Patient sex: M
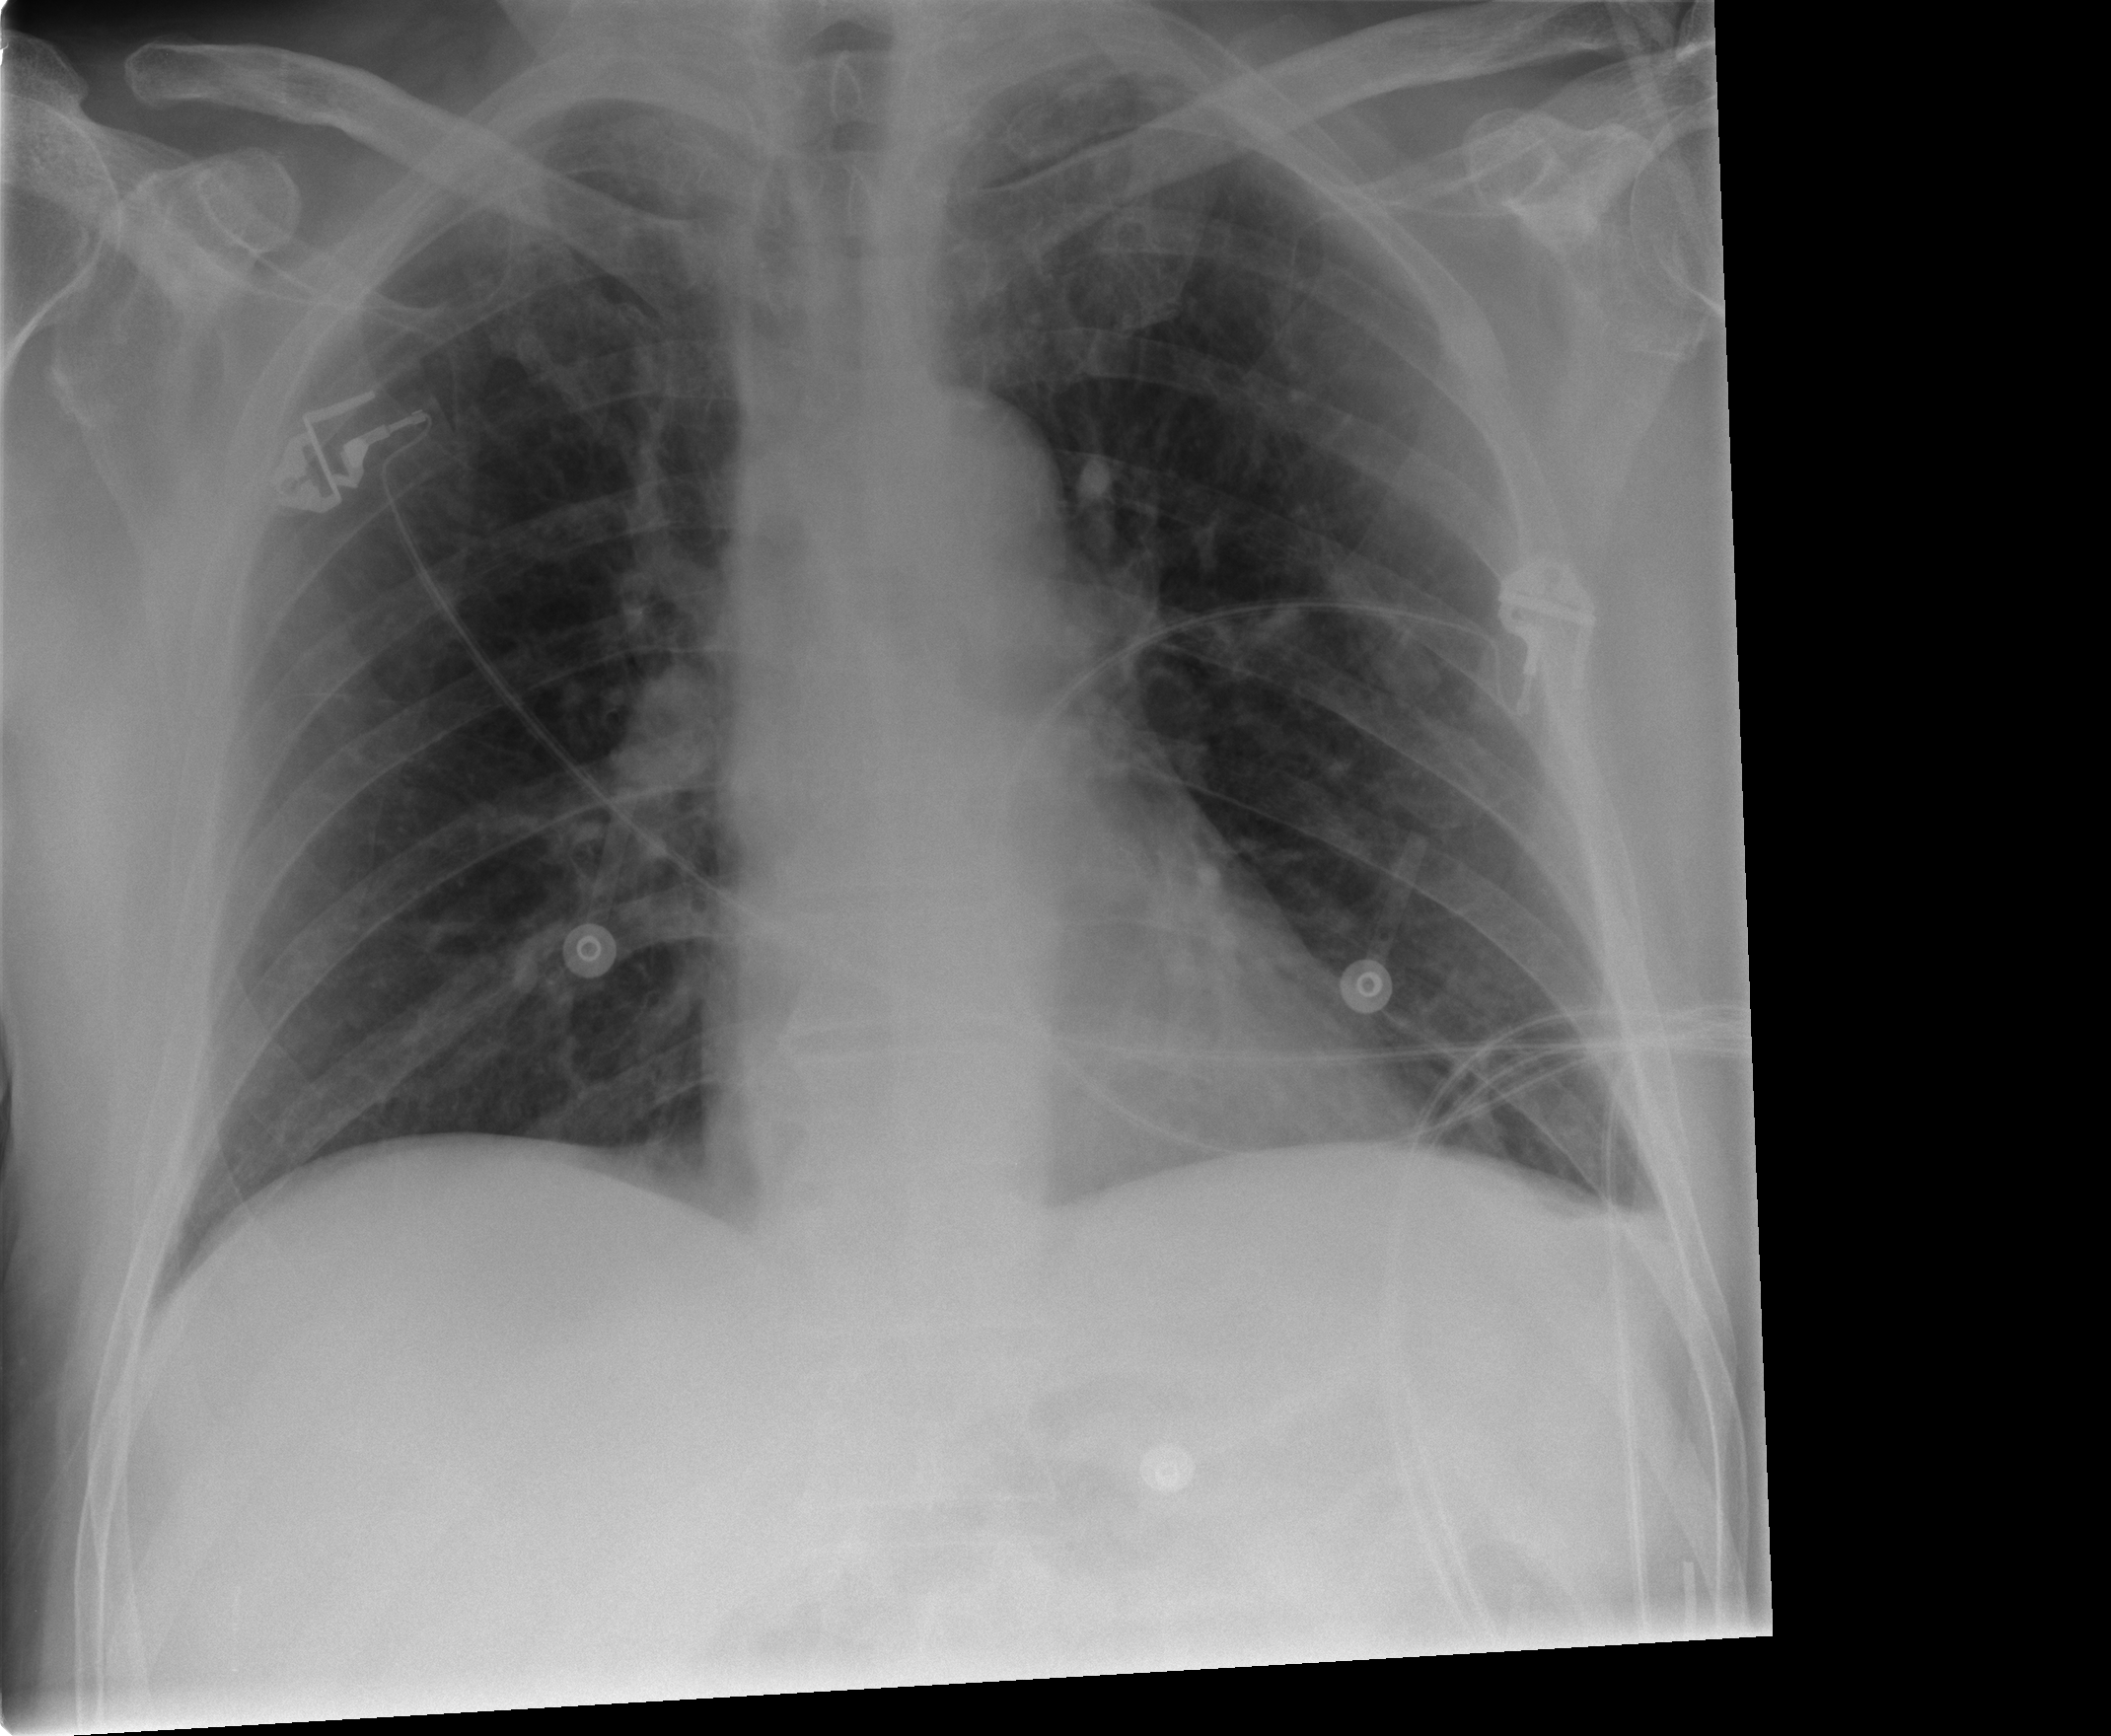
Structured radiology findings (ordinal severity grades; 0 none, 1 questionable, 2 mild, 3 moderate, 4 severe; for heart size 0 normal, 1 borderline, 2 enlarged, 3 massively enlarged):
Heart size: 0
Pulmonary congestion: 0
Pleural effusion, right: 0
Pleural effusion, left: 0
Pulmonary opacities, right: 0
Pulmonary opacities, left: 0
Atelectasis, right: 1
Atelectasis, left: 0